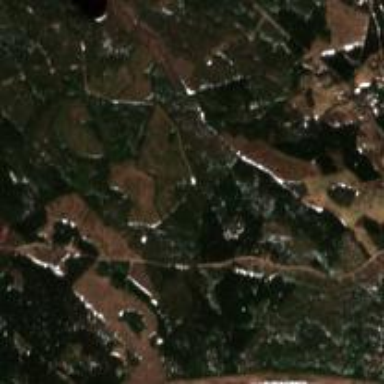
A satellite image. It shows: Needle-leaved woodland.